Question: I have this table in mysql

1. Is it possible to select a count of - ALL same entity_id where field_tags_tid=2 and field_tags_tid=7
in this example the result would be 1 because only entity_id=6 matches field_tags_tid=2 and field_tags_tid=7
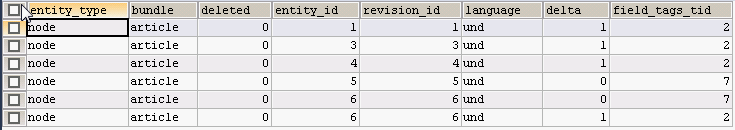
Answer: This problem is often called 'Relational Division'
'''
SELECT entity_ID
FROM tableName
WHERE field_tags_ID IN (2,7)
GROUP BY entity_ID
HAVING COUNT(*) = 2
'''
if uniqueness was not enforce on 'field_tags_ID' for every 'entity_ID' then a 'DISTINCT' keyword is needed. otherwise, leave it as is,
'''
SELECT entity_ID
FROM tableName
WHERE field_tags_ID IN (2,7)
GROUP BY entity_ID
HAVING COUNT(DISTINCT field_tags_ID) = 2
'''
- <URL>
'''
SELECT COUNT(*) totalCOunt
FROM
(
SELECT entity_ID
FROM tableName
WHERE field_tags_tid IN (2,7)
GROUP BY entity_ID
HAVING COUNT(DISTINCT field_tags_tid) = 2
) s
'''
- <URL>